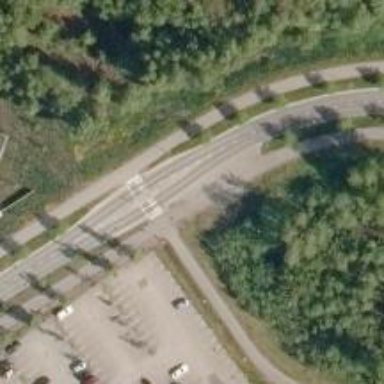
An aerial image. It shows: Uncontrolled road crossing with pedestrian island.